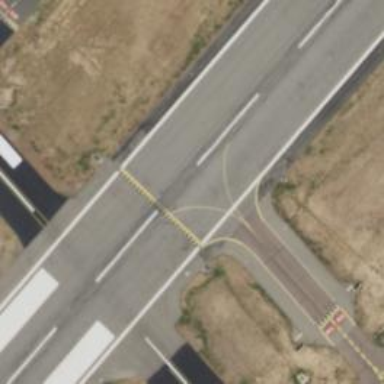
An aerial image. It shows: Image of taxiway at airport.